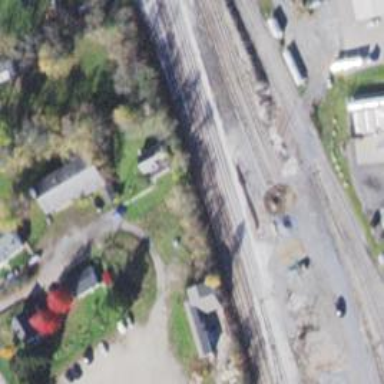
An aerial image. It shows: Abandoned railway spur.